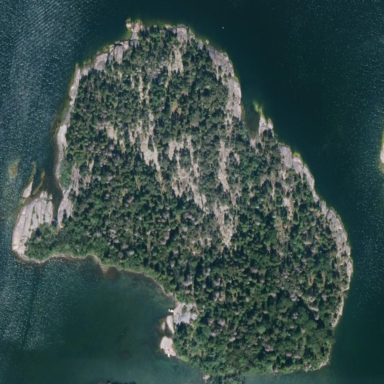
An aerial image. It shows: Island with natural coastline.